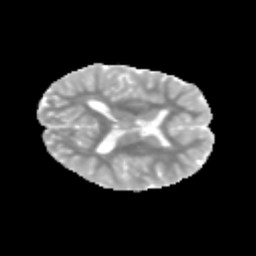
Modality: MD
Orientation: axial
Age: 11
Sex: male
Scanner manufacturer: siemens
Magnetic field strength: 3 T
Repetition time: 3.8 s
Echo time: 0.07 s